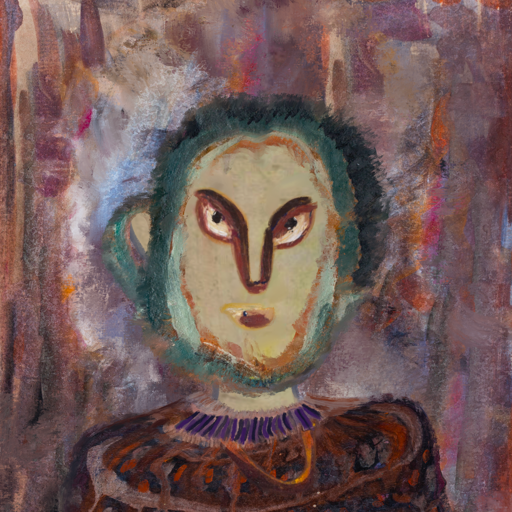
Background: Hypocrite, Head And Neck Front: Hill_Girl, Face Front: After_Raid, Bust: Hypocrite, Hair Front: Boggyland, Head Accessory: Blank, Second Necklace: Comrade, Necklace: HillGirl, Baby: Blank